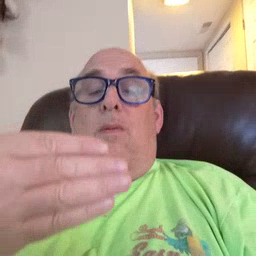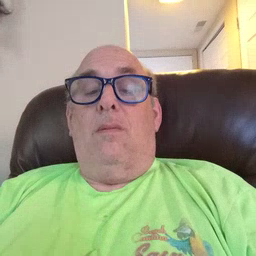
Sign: room